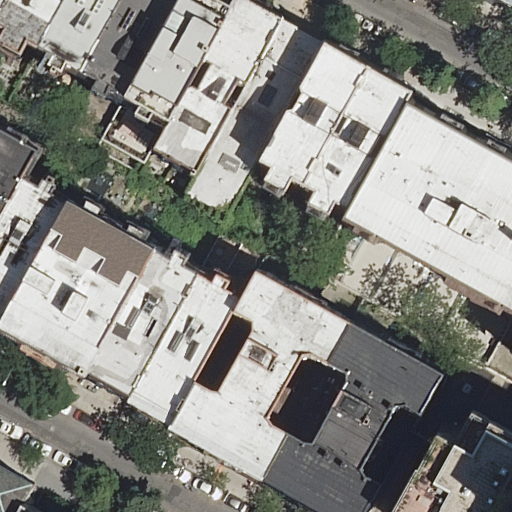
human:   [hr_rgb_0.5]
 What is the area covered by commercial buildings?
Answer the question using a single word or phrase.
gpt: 0m2

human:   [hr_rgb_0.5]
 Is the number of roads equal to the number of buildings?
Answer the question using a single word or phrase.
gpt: no

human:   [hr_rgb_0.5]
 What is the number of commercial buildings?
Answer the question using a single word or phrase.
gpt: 0

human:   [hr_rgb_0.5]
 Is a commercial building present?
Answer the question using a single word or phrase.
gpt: no

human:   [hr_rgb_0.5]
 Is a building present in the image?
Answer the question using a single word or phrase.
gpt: yes

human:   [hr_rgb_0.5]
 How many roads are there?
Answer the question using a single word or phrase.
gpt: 2

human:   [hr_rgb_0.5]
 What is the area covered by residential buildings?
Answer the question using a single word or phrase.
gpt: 6755m2

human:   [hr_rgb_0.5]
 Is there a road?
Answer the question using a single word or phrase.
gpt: yes

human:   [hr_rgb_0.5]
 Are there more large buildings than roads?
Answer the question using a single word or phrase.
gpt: yes

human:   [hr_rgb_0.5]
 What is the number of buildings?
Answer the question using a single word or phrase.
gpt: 19

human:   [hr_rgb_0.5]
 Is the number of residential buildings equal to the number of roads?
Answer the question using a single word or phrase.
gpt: no

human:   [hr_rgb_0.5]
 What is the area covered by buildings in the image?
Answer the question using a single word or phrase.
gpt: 6755m2

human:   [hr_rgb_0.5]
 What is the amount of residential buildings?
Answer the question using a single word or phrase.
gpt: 19

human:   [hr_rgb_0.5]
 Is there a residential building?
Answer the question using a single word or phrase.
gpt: yes

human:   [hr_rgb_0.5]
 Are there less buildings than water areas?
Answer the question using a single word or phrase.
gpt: no

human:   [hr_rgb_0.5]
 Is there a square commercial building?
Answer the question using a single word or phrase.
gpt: no

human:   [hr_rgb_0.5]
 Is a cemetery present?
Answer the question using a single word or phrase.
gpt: no

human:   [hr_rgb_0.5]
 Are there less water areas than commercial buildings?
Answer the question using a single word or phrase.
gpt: no

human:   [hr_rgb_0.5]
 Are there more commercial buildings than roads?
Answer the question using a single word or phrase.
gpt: no

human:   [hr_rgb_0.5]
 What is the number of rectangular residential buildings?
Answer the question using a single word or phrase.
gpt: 8

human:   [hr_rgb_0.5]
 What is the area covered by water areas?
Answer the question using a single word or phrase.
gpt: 0m2

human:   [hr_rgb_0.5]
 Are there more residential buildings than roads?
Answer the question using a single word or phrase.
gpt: yes

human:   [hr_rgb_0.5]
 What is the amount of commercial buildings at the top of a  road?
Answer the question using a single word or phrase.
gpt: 0

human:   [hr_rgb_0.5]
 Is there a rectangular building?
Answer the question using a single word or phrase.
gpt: yes

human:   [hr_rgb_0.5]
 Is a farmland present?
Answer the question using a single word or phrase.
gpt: no

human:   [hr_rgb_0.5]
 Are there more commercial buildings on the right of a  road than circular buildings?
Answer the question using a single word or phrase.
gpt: no

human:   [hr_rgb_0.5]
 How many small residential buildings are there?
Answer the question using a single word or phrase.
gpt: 6

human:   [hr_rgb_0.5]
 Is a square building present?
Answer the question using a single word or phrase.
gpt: no

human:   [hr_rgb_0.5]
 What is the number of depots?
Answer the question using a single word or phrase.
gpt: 0

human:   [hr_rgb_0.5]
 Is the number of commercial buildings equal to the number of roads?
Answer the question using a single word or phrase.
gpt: no

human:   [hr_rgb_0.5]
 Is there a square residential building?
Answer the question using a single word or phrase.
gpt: no

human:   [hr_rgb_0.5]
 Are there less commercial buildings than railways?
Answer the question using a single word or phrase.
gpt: no

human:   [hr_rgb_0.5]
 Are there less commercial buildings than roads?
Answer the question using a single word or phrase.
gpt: yes

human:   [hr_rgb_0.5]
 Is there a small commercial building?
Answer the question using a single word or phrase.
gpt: no

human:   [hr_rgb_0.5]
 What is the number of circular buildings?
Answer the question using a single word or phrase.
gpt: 0

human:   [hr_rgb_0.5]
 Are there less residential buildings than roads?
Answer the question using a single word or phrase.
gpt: no

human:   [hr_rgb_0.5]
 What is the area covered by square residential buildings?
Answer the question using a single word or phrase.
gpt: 0m2

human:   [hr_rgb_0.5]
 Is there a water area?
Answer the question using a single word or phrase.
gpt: no

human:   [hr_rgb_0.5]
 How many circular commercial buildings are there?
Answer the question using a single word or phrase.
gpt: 0

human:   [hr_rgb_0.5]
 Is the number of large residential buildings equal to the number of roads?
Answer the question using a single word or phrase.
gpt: no

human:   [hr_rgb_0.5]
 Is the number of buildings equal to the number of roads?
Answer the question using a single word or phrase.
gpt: no

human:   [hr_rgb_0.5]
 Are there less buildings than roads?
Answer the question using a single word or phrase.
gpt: no

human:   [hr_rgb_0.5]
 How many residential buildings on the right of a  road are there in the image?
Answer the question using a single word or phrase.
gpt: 11

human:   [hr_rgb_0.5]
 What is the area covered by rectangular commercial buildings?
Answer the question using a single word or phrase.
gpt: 0m2

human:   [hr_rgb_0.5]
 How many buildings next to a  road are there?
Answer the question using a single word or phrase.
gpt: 19

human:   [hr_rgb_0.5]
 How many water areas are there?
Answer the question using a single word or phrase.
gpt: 0

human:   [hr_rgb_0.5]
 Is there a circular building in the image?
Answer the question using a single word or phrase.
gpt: no

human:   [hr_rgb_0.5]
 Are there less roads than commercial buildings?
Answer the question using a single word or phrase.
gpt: no

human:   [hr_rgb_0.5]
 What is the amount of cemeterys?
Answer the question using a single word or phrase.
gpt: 0

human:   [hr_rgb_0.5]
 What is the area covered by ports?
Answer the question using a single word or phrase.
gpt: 0m2

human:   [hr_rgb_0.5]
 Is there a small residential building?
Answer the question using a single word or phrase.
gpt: yes

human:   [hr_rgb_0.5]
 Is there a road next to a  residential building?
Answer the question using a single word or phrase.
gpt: yes

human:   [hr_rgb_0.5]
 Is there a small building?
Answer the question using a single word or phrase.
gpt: yes

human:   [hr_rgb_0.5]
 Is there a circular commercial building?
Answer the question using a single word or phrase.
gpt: no

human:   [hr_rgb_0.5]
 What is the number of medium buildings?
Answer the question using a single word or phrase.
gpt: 9

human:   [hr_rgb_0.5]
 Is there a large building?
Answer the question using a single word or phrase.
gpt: yes

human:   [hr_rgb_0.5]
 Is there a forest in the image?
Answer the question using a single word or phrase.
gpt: no

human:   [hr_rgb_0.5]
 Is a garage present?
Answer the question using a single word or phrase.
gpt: no

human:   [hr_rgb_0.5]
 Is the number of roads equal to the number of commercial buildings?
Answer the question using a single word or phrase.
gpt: no

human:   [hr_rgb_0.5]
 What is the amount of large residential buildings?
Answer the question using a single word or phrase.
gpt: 4

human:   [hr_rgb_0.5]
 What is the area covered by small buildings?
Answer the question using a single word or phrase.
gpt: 176m2

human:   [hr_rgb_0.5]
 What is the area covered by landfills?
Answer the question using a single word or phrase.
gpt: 0m2

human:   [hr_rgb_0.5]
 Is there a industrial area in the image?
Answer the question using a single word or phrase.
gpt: no

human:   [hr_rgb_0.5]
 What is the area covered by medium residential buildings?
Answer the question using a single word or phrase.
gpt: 2307m2